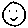
Label: smiley face